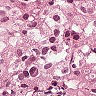
Metastatic tissue present: yes